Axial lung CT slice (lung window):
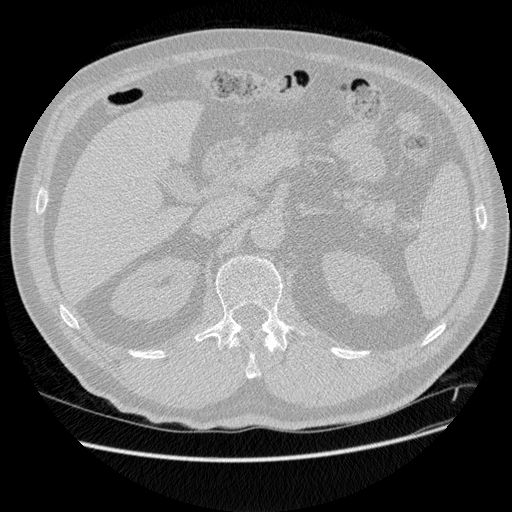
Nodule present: no